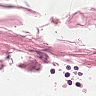
Metastatic tissue present: no